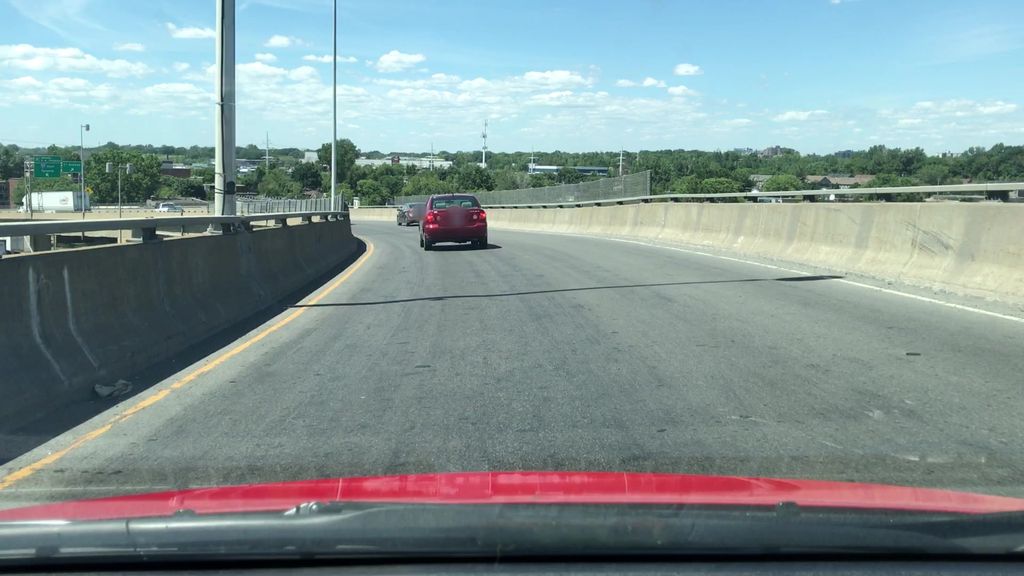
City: montreal